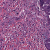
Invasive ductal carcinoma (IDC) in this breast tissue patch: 1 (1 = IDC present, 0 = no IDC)